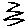
Label: zigzag